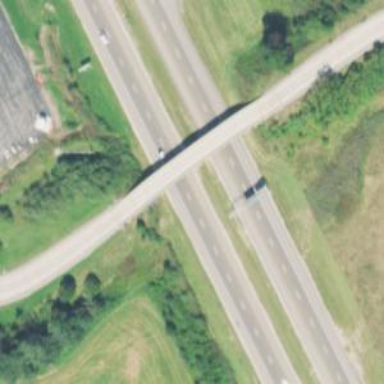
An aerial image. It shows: Service road on bridge.